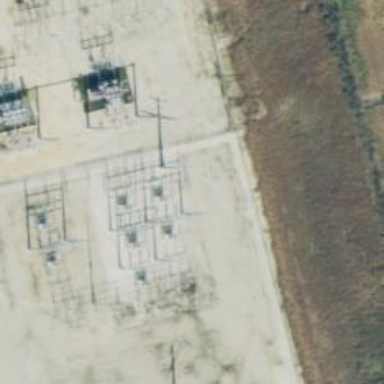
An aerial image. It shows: Switch used for power control.